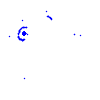
Particle: kaon